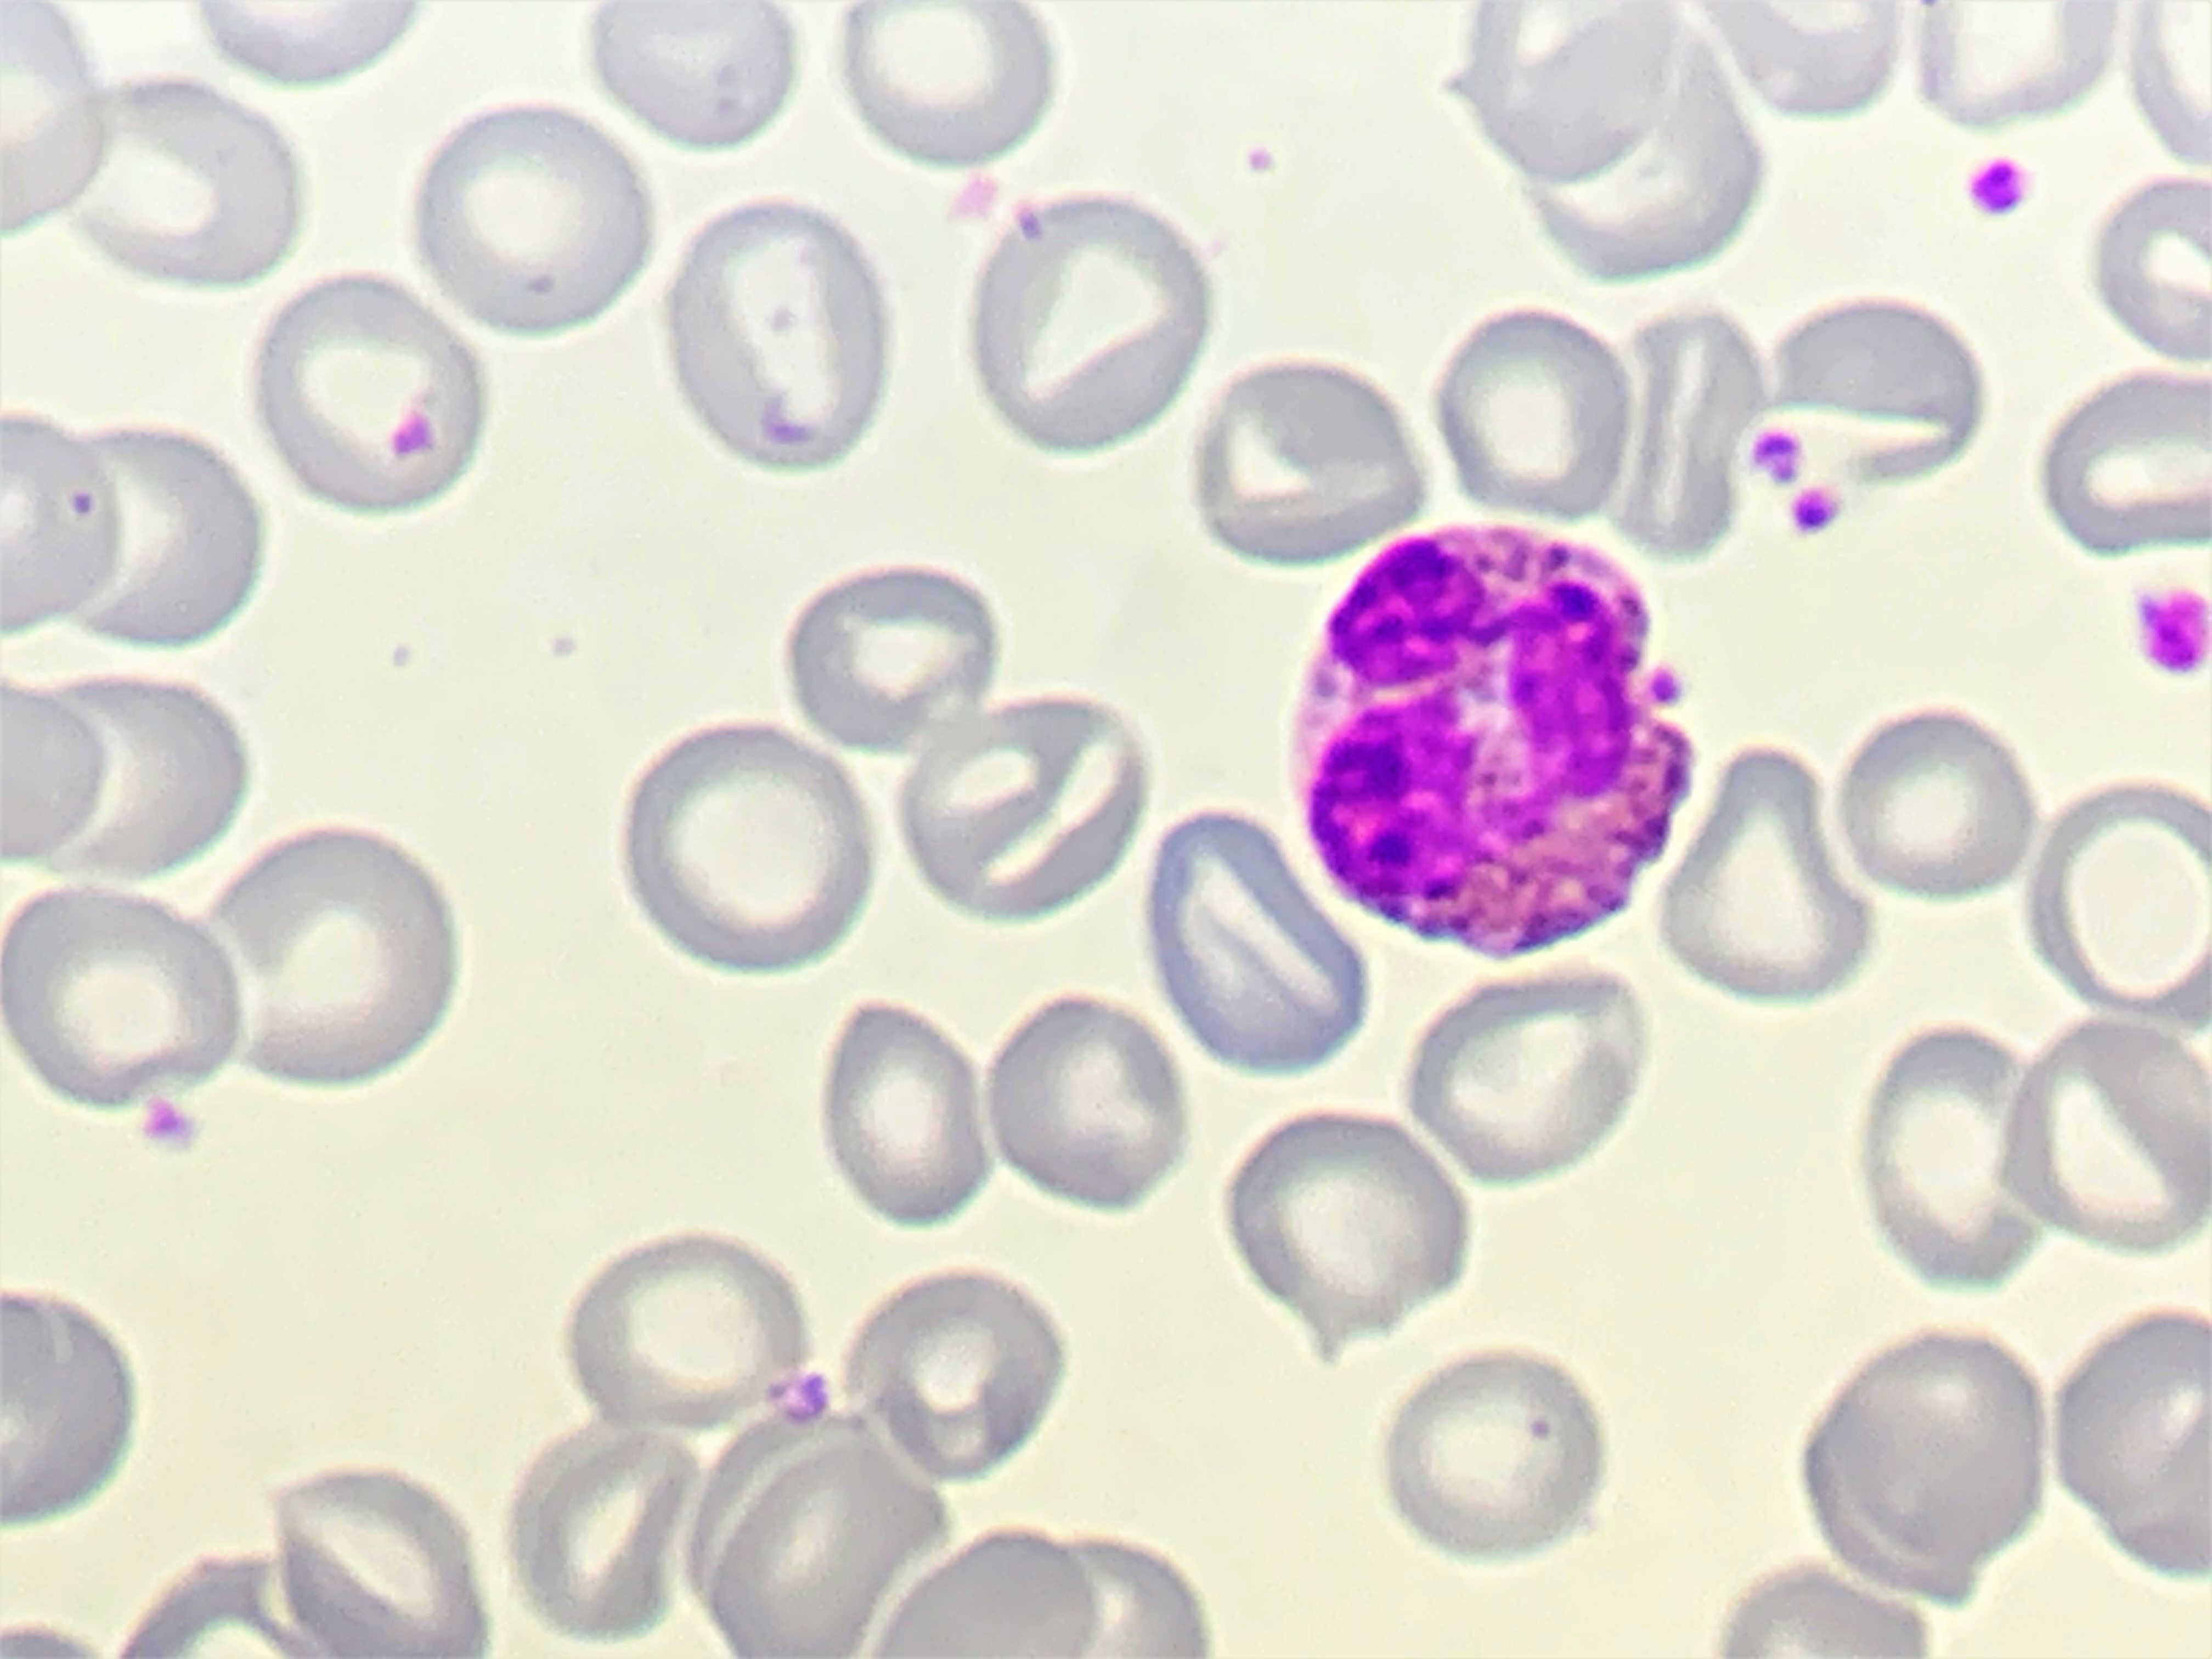
Cell type: EOSINOPHILS